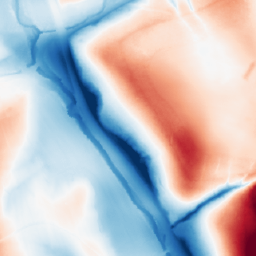
Category: classical
Decomposition family: gaussian_anisotropic
Decomposition parameters: sigma_x: 50
sigma_y: 2
Upsampling method: area
Upsampling parameters: scale: 2
Upsampling scale: 2